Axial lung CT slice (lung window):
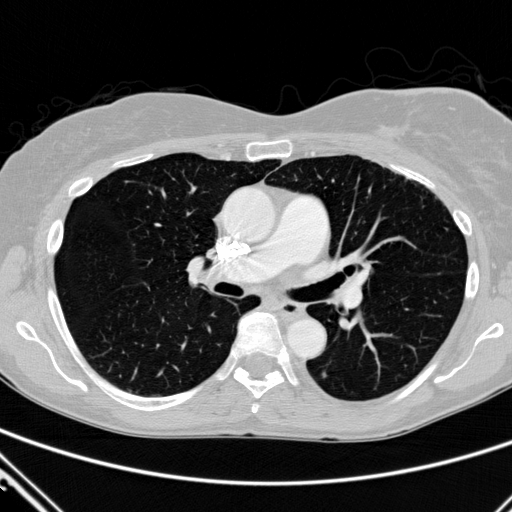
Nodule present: yes
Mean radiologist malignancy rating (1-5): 3